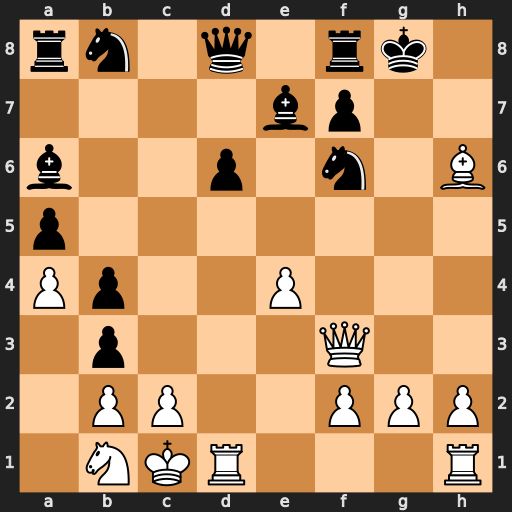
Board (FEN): rn1q1rk1/4bp2/b2p1n1B/p7/Pp2P3/1p3Q2/1PP2PPP/1NKR3R
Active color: w
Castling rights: -
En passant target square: -
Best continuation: Qg3+ Ng4 Qxg4+